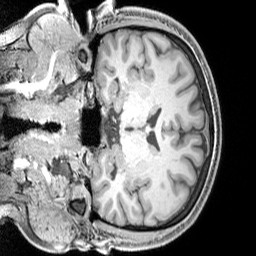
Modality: T1w
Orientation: coronal
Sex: male
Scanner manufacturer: siemens
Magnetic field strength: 3 T
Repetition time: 2.3 s
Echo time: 0.00226 s